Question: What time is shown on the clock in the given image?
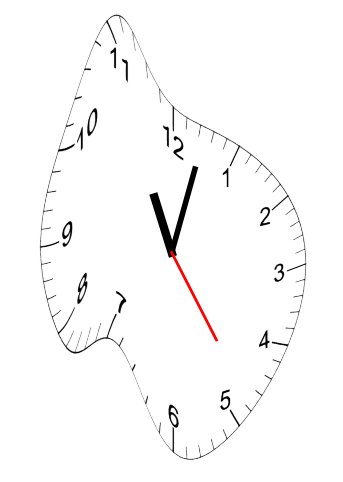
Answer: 11:02:24